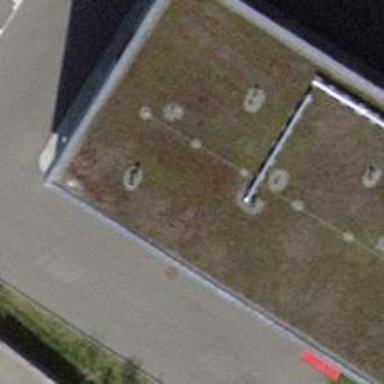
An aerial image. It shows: Charging station.